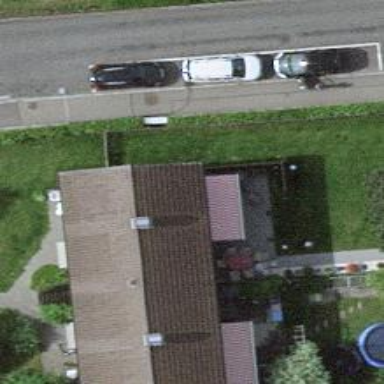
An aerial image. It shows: Gabled roofed apartments building with grey roof.